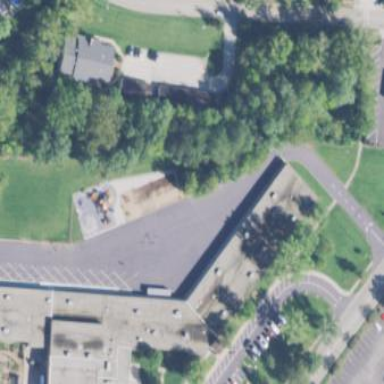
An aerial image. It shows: Asphalt schoolyard for leisure land.